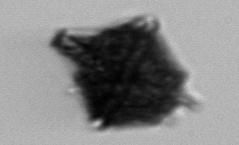
Label: Gonyaulax